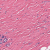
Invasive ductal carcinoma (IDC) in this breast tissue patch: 0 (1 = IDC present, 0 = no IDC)